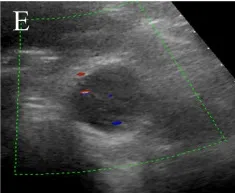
CT and ultrasound features of retroperitoneal anastomosing hemangioma. (D, E) The lesion exhibits a hypoechoic mass with slight blood flow signals in the inferior anteromedial region of the right kidney.
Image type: radiology (ultrasound)